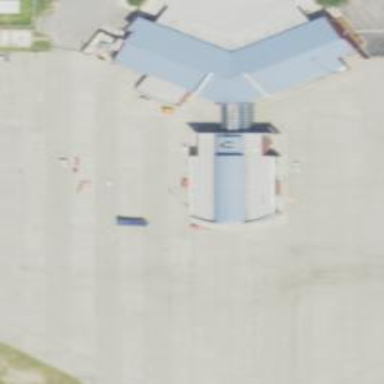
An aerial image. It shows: Airport gate.